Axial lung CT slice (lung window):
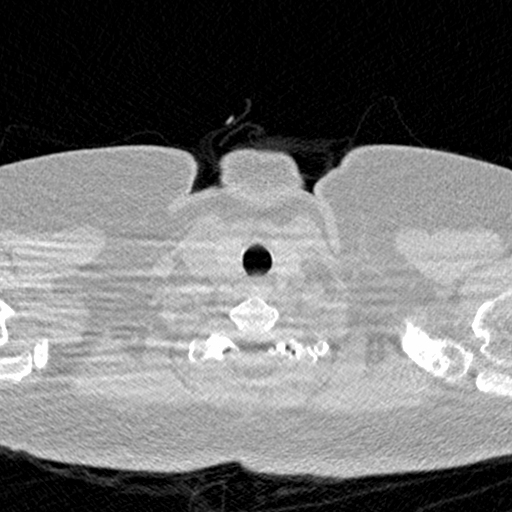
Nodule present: no